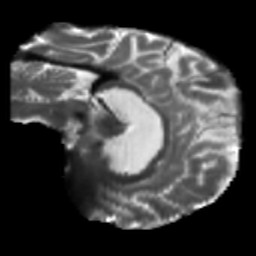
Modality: T2w
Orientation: sagittal
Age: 31
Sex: female
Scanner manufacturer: siemens
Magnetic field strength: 3 T
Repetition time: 5.47 s
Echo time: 0.0854 s